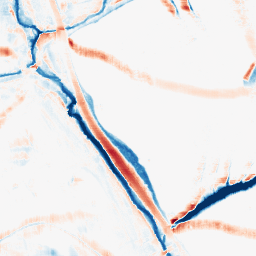
Category: morphological
Decomposition family: morphological_square
Decomposition parameters: operation: average
size: 15
Upsampling method: edge_directed
Upsampling parameters: scale: 4
Upsampling scale: 4